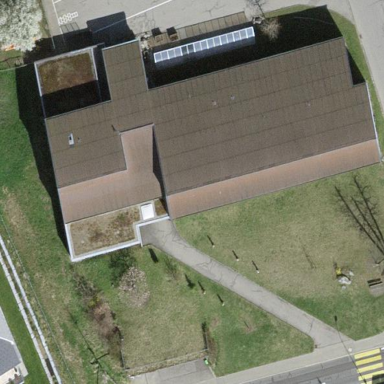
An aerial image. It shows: School building.